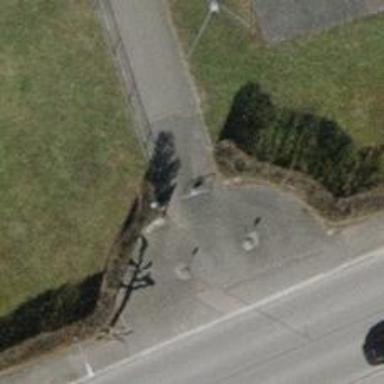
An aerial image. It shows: Bollard.